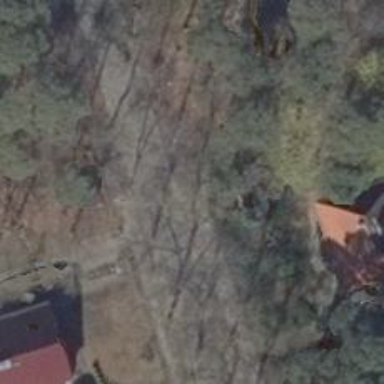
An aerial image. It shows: Ground path.